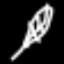
Label: leaf